Question: Why does accessing the 'innerHTML' of an '<input>' return blank, and what do I need to do in order to fix it?
This is a screenshot of my app:

Full HTML:
'''
<head>
<title>Scientific Calculator</title>
</head>
<body>
<div class="calculator">
{{> calculator}}
</div>
</body>
<template name="console">
<input id="console" type="text" value="0" />
</template>
<template name="buttons">
<input type="button" value="7" class="button 7" />
<input type="button" value="8" class="button 8" />
<input type="button" value="9" class="button 9" />
<input type="button" value="A" class="button A" />
<input type="button" value="B" class="button B" />
<input type="button" value="C" class="button C" />
<input type="button" value="4" class="button 4" />
<input type="button" value="5" class="button 5" />
<input type="button" value="6" class="button 6" />
<input type="button" value="A" class="button" />
<input type="button" value="B" class="button" />
<input type="button" value="C" class="button" />
<input type="button" value="1" class="button 1" />
<input type="button" value="2" class="button 2" />
<input type="button" value="3" class="button 3" />
<input type="button" value="A" class="button" />
<input type="button" value="B" class="button" />
<input type="button" value="C" class="button" />
<input type="button" value="0" class="button 0" />
</template>
<template name="adminButtons">
</template>
<template name="calculator">
<!-- make the interface for the Calculator -->
{{>console}}
{{>buttons}}
{{>adminButtons}}
</template>
'''
I am using Meteor.
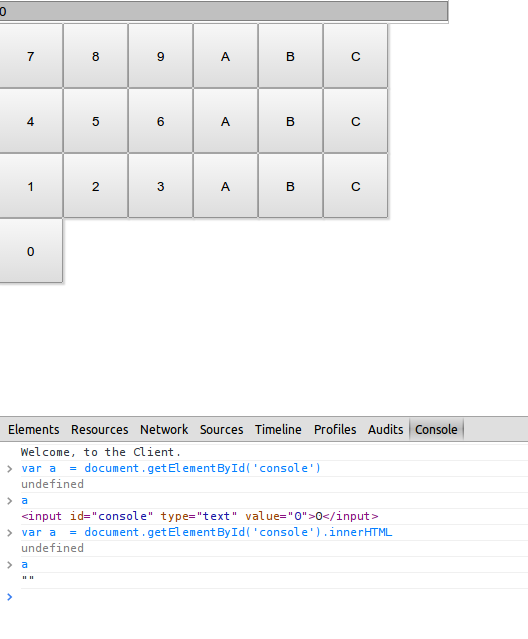
Answer: The 'innerHTML' field is not used to get the values inside input elements; instead, you can use the 'value' field.
So, for example, you would say
'''
document.getElementById('console').value
'''
to get the text inside the element with id 'console'.